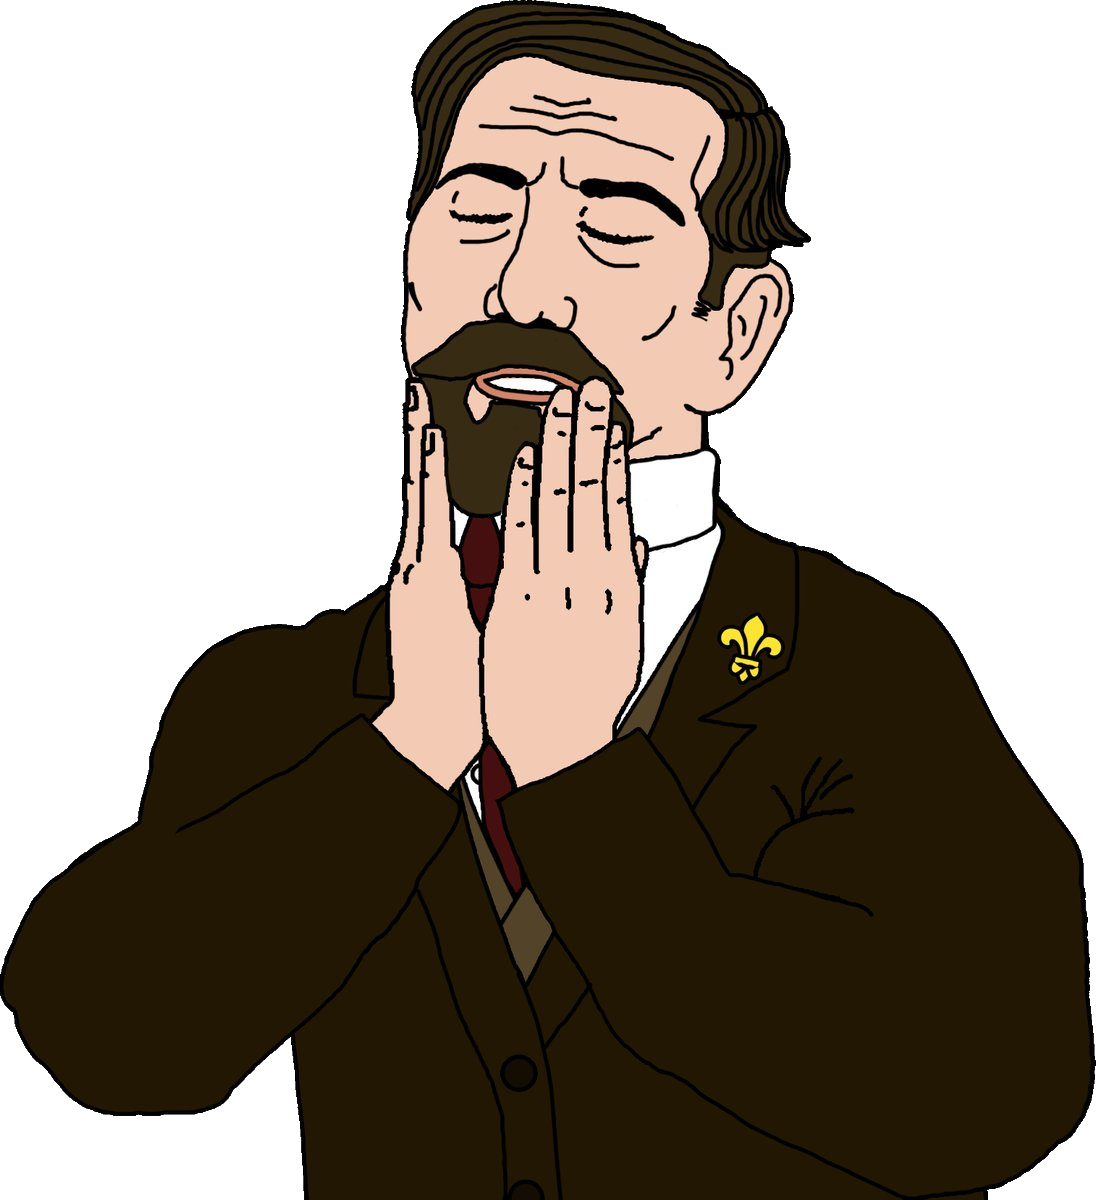
Label: 5_Feels_Good